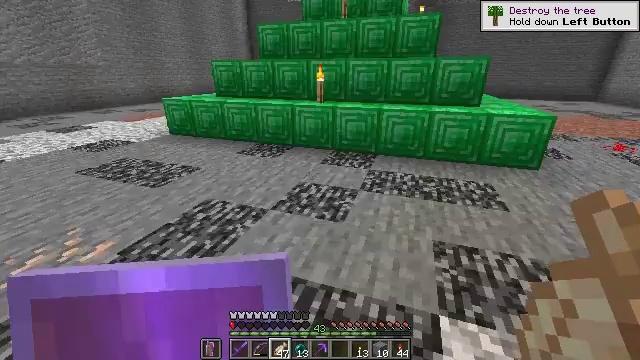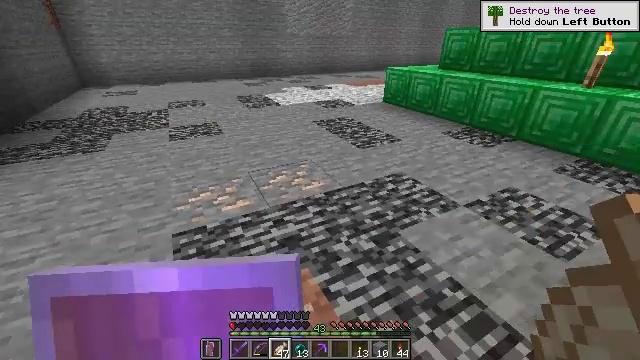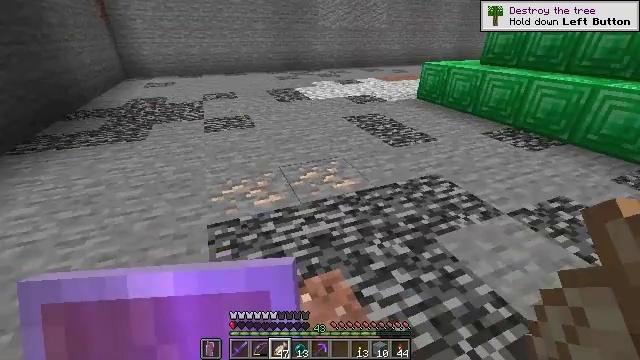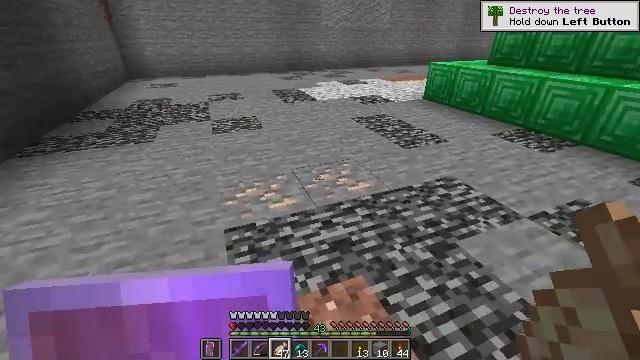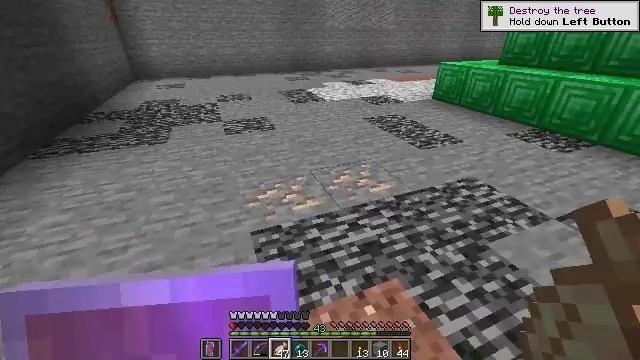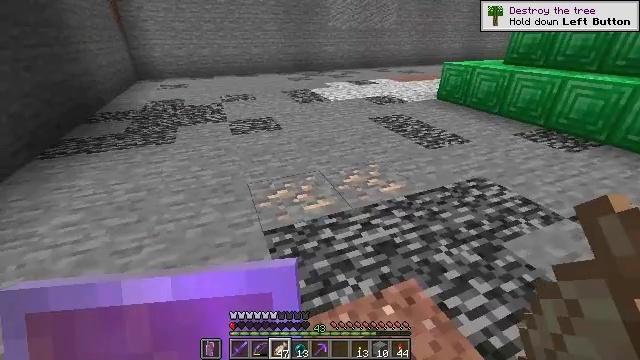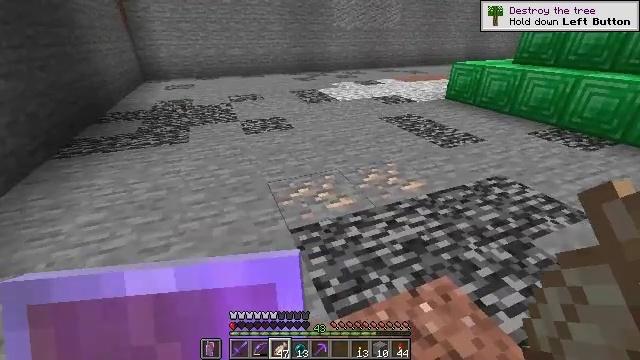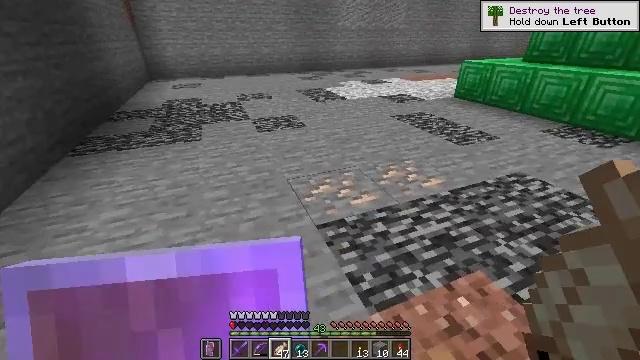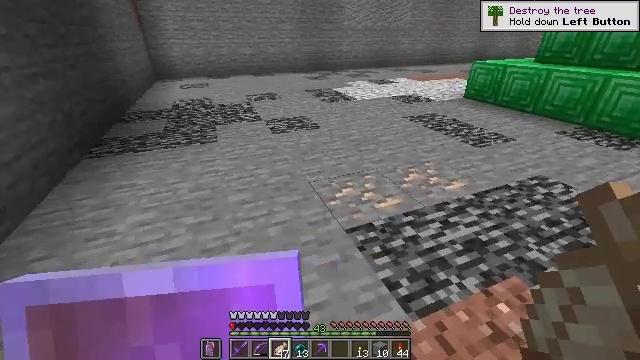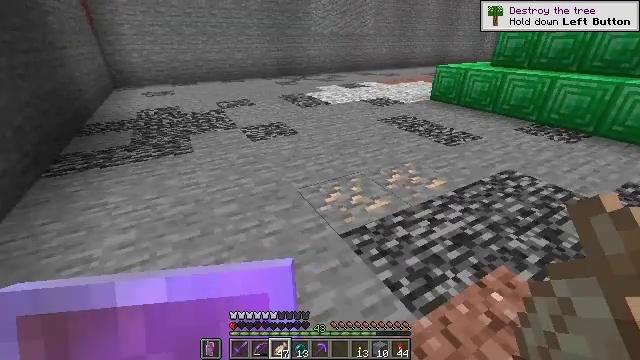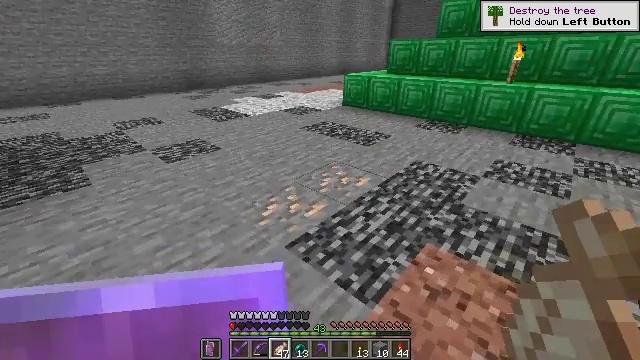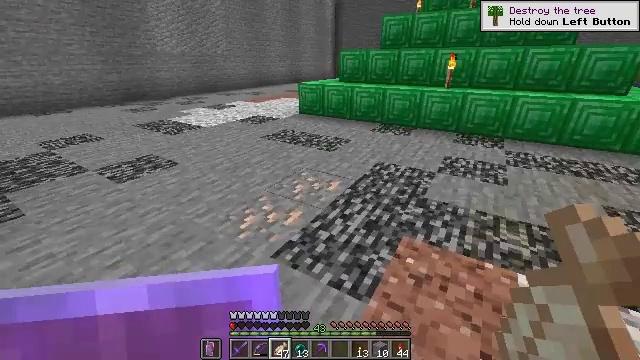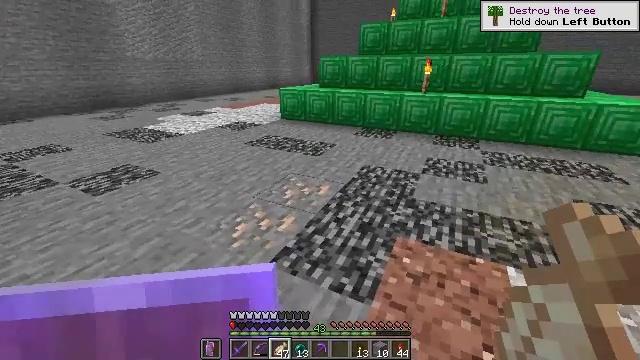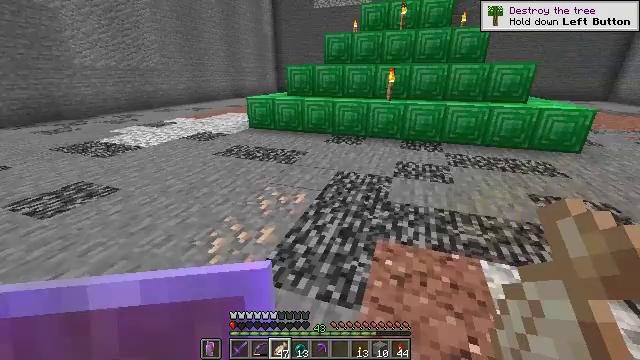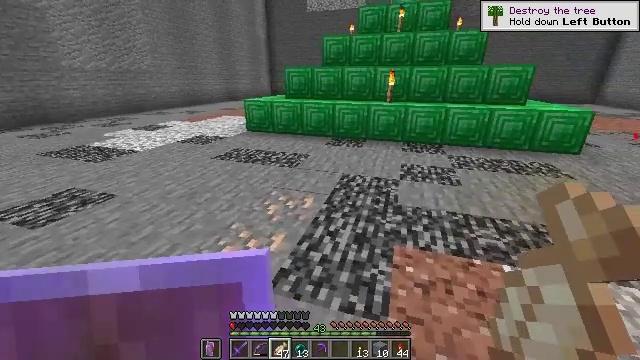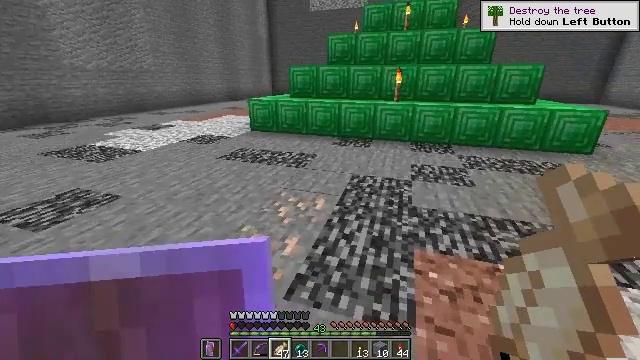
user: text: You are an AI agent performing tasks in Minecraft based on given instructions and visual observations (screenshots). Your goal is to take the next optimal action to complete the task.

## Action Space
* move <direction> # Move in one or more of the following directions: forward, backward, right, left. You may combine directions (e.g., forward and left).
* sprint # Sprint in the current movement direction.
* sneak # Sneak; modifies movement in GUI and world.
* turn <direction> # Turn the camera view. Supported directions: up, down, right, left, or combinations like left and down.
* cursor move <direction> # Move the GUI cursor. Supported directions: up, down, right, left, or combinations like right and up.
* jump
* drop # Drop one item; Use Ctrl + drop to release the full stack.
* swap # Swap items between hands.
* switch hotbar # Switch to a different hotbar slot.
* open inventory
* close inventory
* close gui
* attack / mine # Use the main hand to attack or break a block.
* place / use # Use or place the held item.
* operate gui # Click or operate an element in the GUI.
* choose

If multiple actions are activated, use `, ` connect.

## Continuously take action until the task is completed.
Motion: motion action
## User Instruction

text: Kill the slime.
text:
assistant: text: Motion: move left, turn left and down
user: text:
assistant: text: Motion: move left, turn left and down
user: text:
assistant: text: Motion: move left
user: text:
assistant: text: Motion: move left
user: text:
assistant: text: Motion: move left
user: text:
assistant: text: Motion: move left
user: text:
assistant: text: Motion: move left
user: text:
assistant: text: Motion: move left
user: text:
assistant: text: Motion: move left, turn right
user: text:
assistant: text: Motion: move left, turn right and up
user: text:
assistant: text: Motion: move left, turn right and up
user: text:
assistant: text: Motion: move forward and move left, turn right and up
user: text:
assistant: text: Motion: move forward and move left, turn right and up
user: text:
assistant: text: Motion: move forward and move left, turn right
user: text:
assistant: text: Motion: move forward and move left
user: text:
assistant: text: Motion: move forward and move left
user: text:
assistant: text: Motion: move forward and move left, turn right
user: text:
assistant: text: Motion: move forward and move left, turn right and up
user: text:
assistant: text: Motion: move forward and move left, turn right and up
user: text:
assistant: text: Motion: move forward and move left, turn right
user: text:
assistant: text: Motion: move left, turn right and up
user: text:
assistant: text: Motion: move left, turn right
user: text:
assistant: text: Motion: move left
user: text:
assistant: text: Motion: move left, turn right, use / place
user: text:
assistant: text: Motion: move left, turn right and up, use / place
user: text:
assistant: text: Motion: move left, turn right and up, use / place
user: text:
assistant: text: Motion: move left, turn right and up, use / place
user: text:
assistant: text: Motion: move left, turn right and up, use / place
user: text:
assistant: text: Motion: move left, turn right, use / place
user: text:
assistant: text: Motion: move left, turn right, use / place